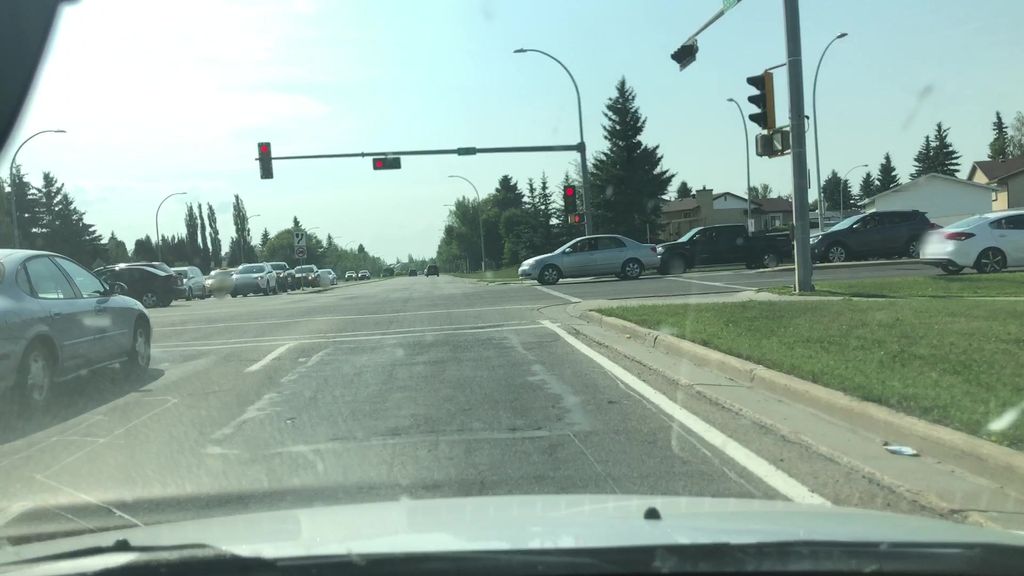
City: edmonton